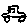
Label: car